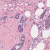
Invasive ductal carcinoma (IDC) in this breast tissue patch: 1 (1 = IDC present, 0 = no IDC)